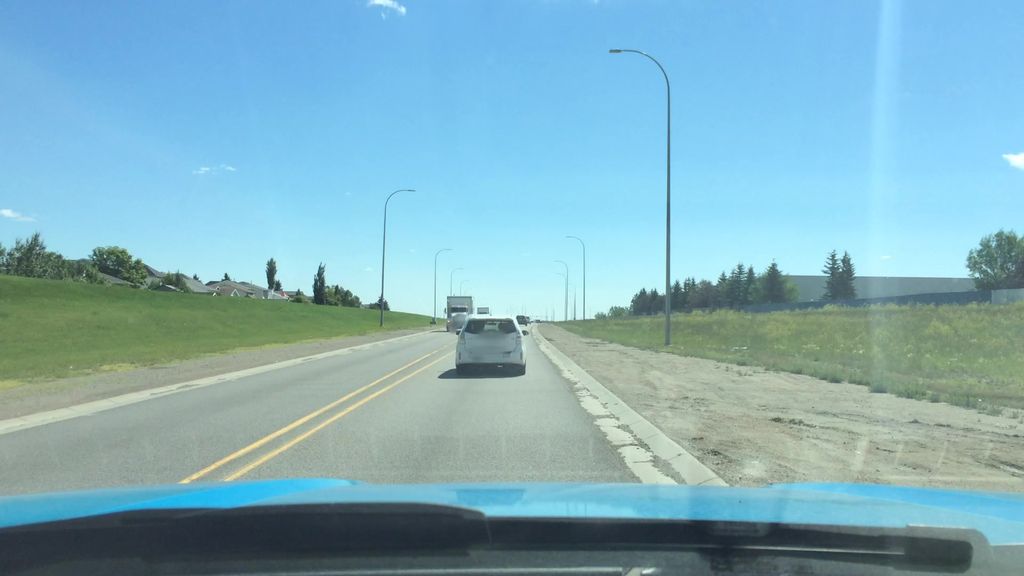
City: calgary